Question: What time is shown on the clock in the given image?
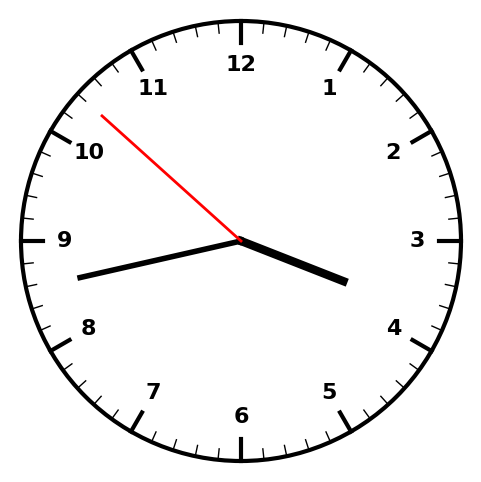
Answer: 03:42:52